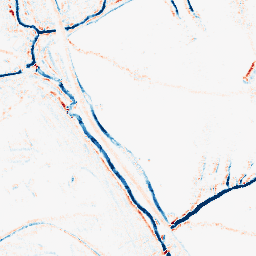
Category: morphological
Decomposition family: morphological_ellipse
Decomposition parameters: operation: average
width: 5
height: 5
Upsampling method: regularized
Upsampling parameters: scale: 4
lambda_reg: 0.01
Upsampling scale: 4